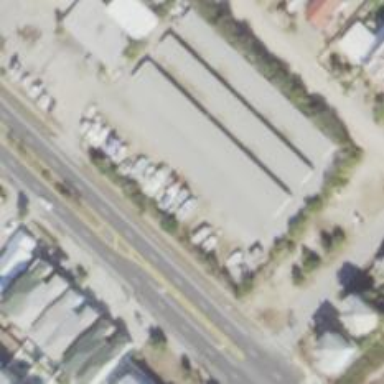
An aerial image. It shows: Building housing storage rental shop.